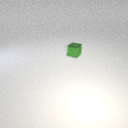
small green metal cube